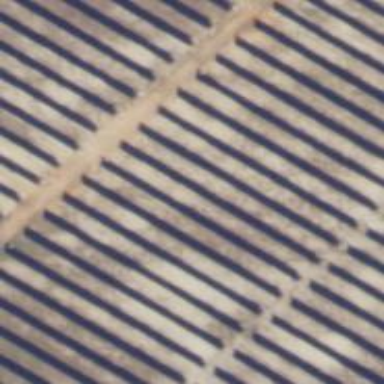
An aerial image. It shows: Solar photovoltaic panel generator.